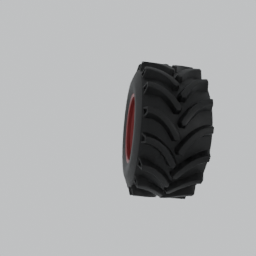
Label: mechanical